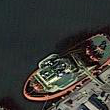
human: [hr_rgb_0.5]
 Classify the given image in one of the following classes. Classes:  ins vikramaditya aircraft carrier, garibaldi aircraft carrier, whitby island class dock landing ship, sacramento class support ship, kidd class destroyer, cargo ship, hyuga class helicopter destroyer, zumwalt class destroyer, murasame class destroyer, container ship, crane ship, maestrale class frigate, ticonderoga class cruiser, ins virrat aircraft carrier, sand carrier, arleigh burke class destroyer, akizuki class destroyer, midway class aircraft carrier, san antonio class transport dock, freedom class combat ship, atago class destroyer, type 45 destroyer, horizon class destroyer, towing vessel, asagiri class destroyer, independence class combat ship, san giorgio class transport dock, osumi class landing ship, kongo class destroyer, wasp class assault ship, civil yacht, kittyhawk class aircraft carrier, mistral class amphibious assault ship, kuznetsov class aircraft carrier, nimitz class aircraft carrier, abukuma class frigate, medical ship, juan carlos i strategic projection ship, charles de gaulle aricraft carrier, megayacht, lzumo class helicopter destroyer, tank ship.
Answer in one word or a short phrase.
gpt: Towing vessel